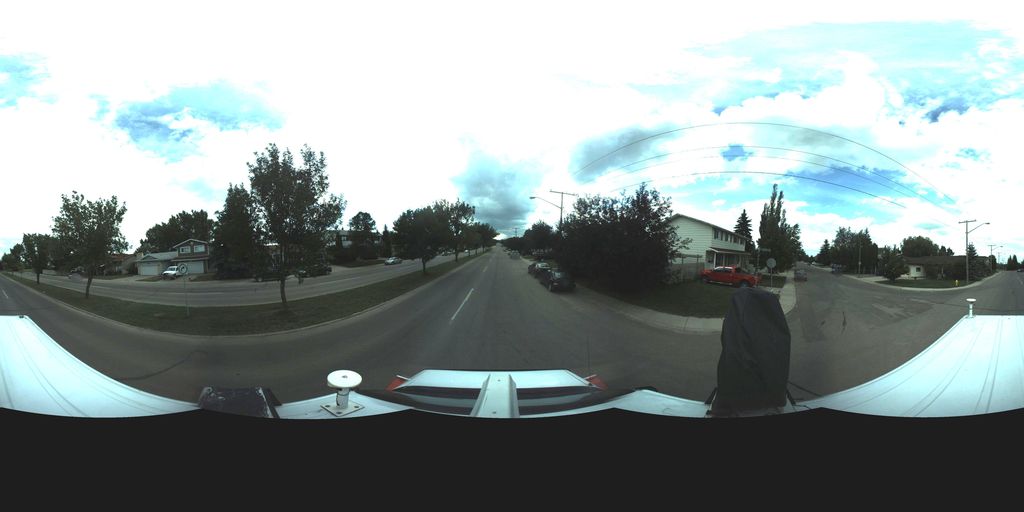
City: saskatoon